Question: Not sure if this is a Windows 8/8.1 issue only, but seems like any "../" relative-paths gets stripped out of the resolved path when Flash Builder attempts to compile a project.
Is there a special syntax to include relative paths? Is there one way to set it so it works both on a Mac and Windows system?

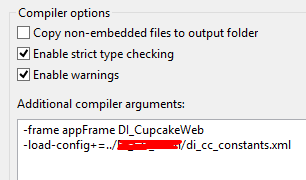
Answer: I'm not sure if this was pre-configured by another developer on our team, but seems like this Linked-Resource path is auto-generated PER projects (not created at the Workspace level), so you can use PROJECT_LOC and PARENT_LOC.

Someone can correct me if I'm wrong, this may have been a ${tag} that was manually created, but I can't see how that would happen since it works on two separate systems (Mac and Windows) with quite varying root folders.
Hope this can help others too!